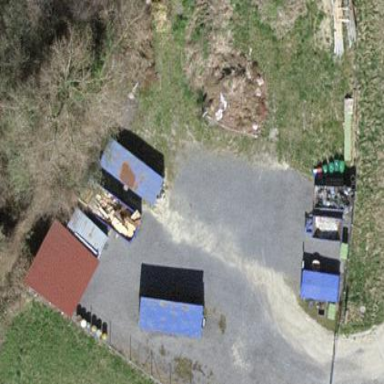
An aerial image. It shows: Recycling center.